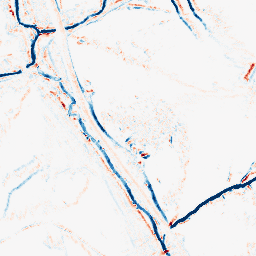
Category: morphological
Decomposition family: morphological_diamond
Decomposition parameters: operation: average
radius: 3
Upsampling method: sinc_blackman
Upsampling parameters: scale: 2
kernel_size: 16
Upsampling scale: 2